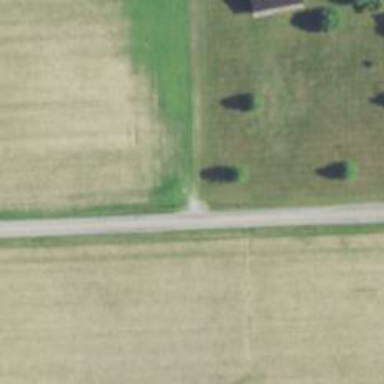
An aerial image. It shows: Driveway for service vehicles.